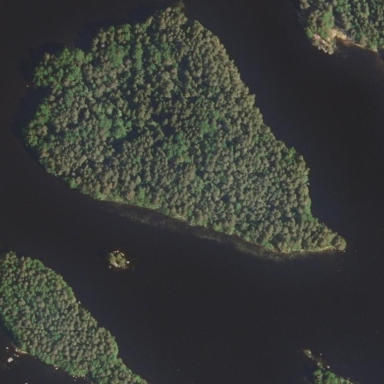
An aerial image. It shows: Islet covered with woodland.